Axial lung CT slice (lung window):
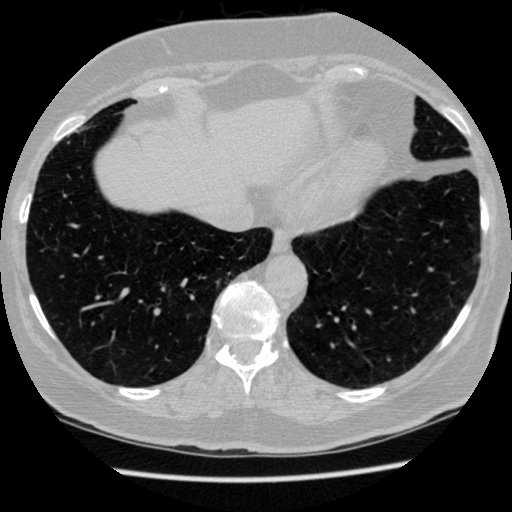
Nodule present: no